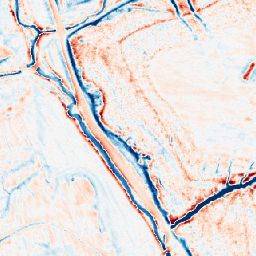
Category: edge_preserving
Decomposition family: anisotropic_diffusion
Decomposition parameters: iterations: 50
kappa: 30
gamma: 0.1
Upsampling method: nearest
Upsampling parameters: scale: 4
Upsampling scale: 4